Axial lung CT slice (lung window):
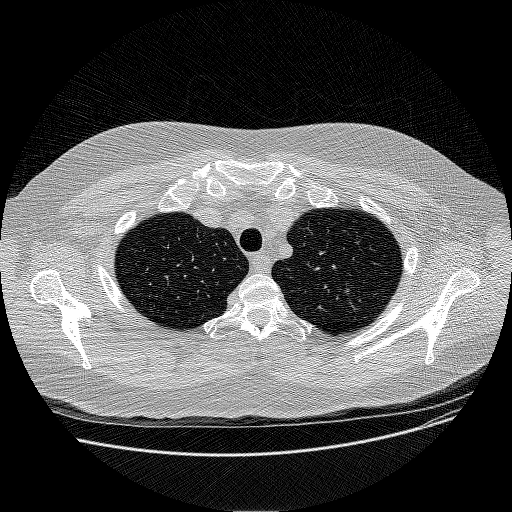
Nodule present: no